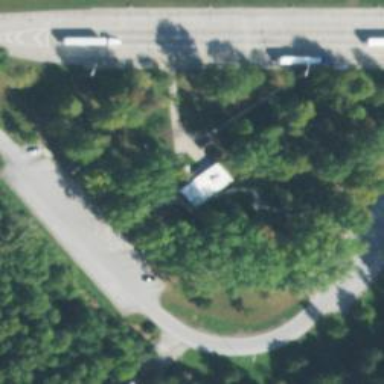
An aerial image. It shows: Rest area on the road.